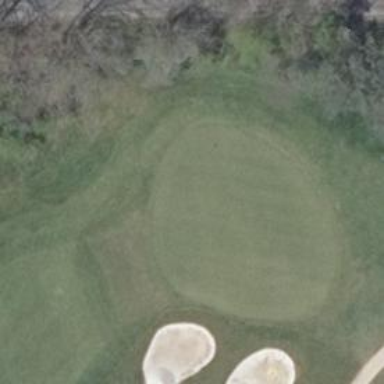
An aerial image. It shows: Golf green.